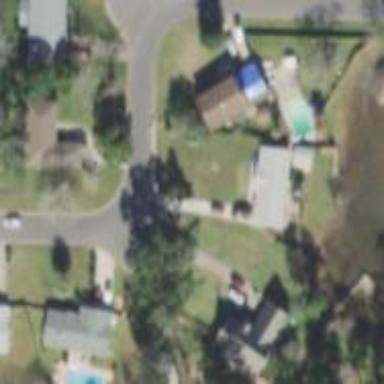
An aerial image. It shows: Driveway.